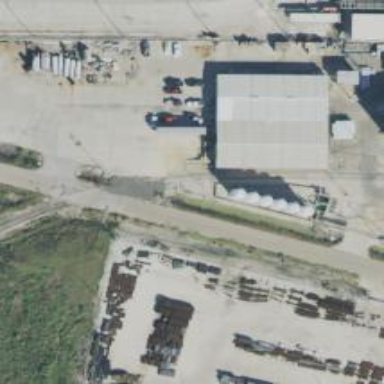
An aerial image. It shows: Railway yard.